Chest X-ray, PA view. Patient: 46 years old, sex M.
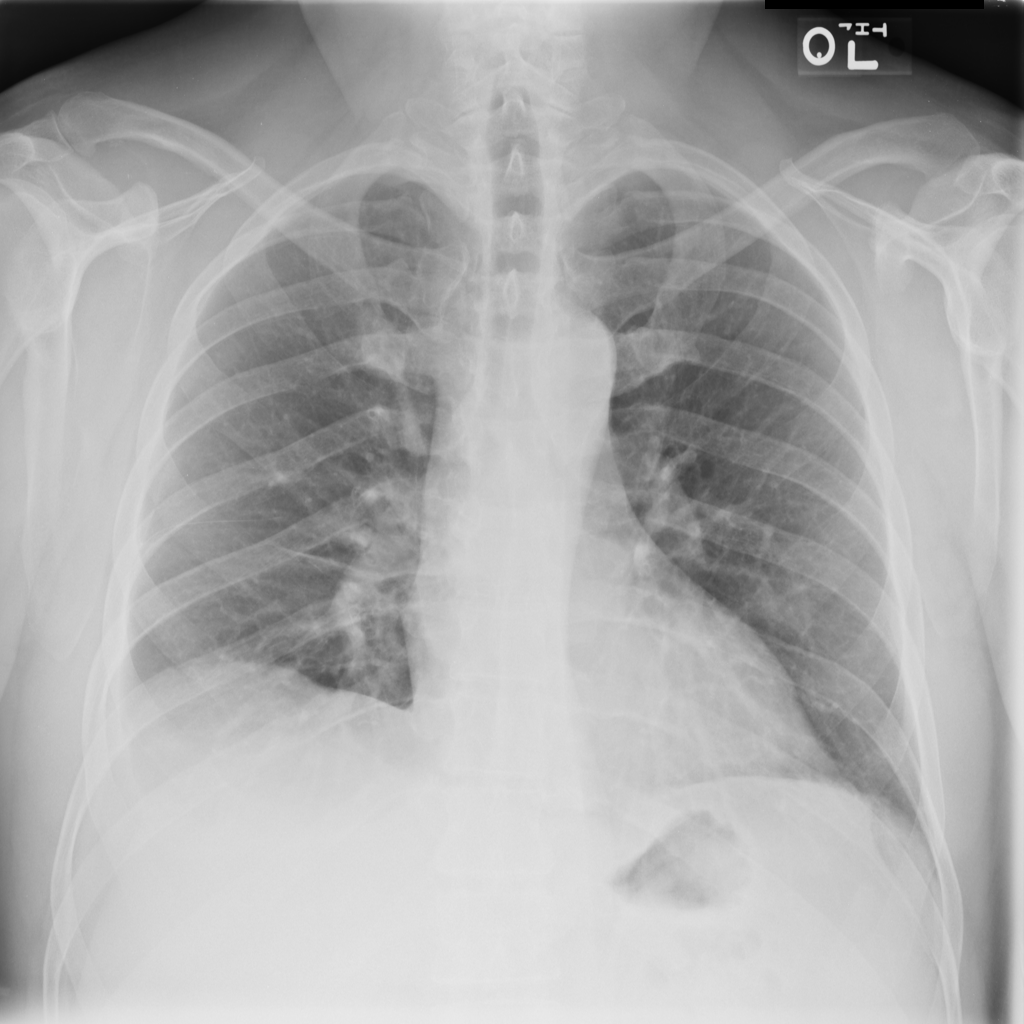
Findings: No Finding